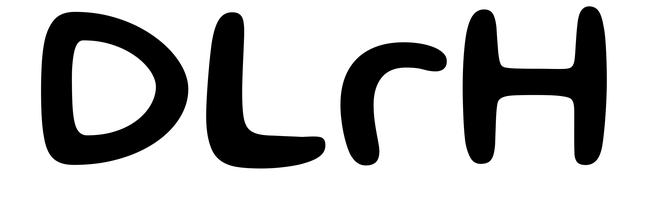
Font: Gluten_Regular